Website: ulta-beauty
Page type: customer-info-address
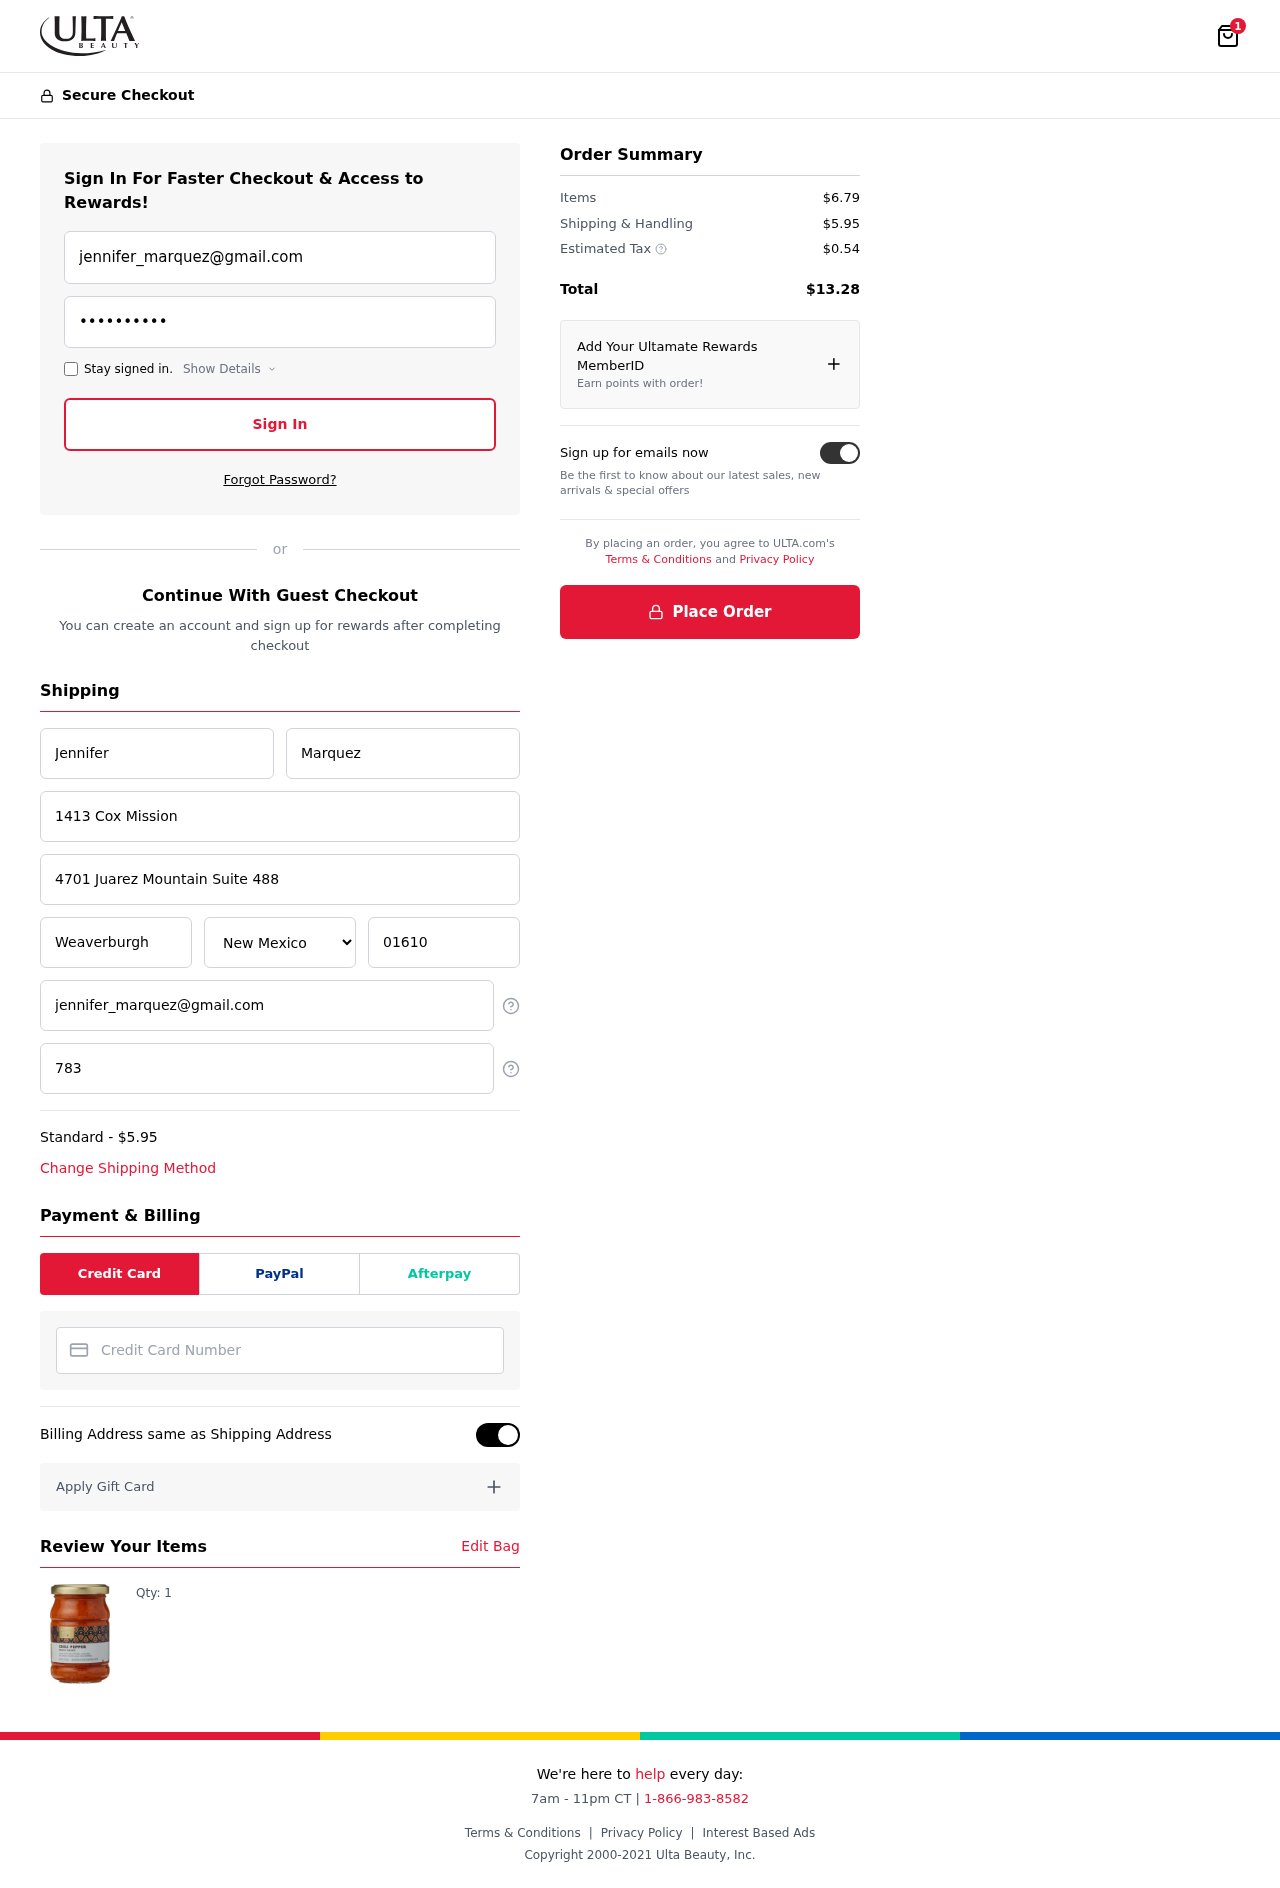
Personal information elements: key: PII_CARD_NUMBER
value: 5264 0767 0277 5834
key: PII_CITY
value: Weaverburgh
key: PII_EMAIL
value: jennifer_marquez@gmail.com
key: PII_FIRSTNAME
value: Jennifer
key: PII_LASTNAME
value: Marquez
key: PII_PHONE
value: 7835991416
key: PII_POSTCODE
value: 01610
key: PII_STATE
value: New Mexico
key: PII_STREET
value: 1413 Cox Mission
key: PII_STREET2
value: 4701 Juarez Mountain Suite 488
Product elements: key: PRODUCT1_QUANTITY
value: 1
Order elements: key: ORDER_NUM_ITEMS
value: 1
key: ORDER_SHIPPING_COST
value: $5.95
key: ORDER_ITEMS_TOTAL
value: $6.79
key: ORDER_SHIPPING_COST2
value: $5.95
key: ORDER_TAX
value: $0.54
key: ORDER_TOTAL
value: $13.28